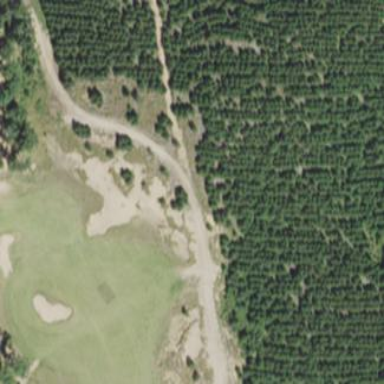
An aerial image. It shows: Sandy area is golf bunker.